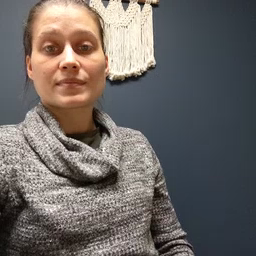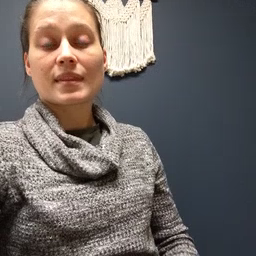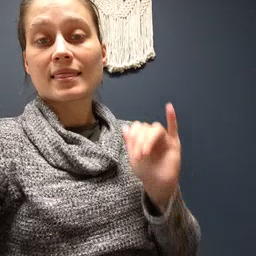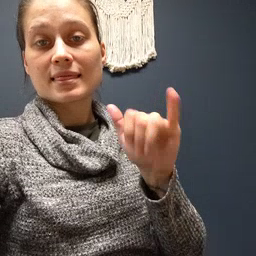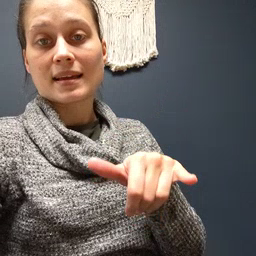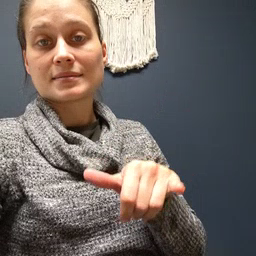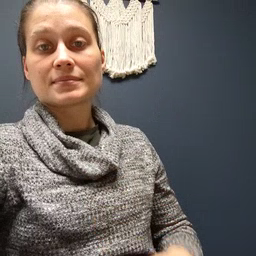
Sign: that